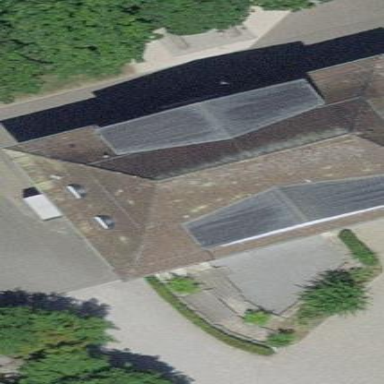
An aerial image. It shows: School building.